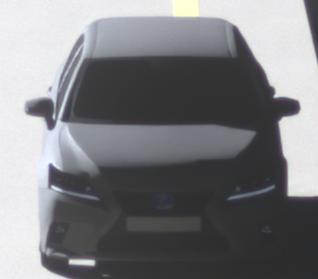
Make: Lexus
Model: CT 200h
Detailed model: CT (A10)
Model produced from: 2014/03
Model produced until: 2017/10
Doors: 5
Color: gray
Road condition: dry road
Daytime: morning or afternoon
Contrast: high contrast